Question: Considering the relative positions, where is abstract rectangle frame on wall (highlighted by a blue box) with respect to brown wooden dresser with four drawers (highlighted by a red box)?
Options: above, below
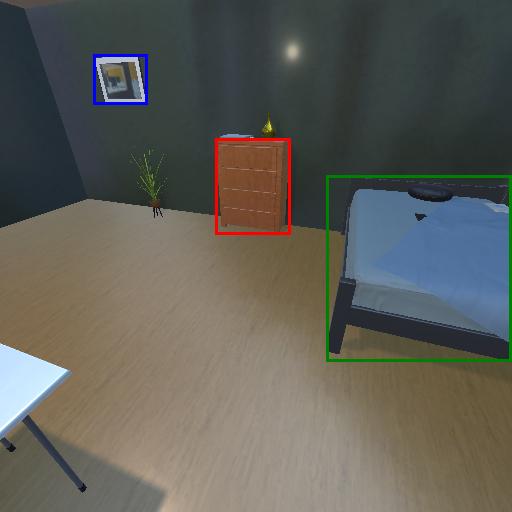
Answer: above